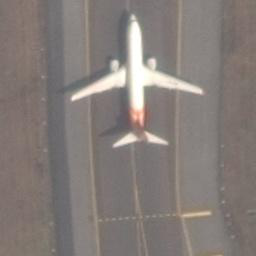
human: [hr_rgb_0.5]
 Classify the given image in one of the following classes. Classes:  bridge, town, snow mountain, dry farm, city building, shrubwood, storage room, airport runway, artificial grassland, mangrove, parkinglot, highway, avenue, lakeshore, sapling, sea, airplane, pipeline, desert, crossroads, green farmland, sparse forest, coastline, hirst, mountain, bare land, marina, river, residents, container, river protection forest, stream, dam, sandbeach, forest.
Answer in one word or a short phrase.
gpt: airplane